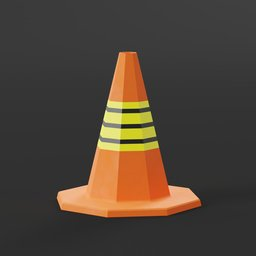
Label: tools